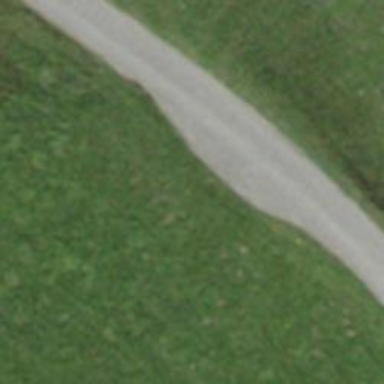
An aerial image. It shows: Passing place on the road.